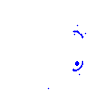
Particle: kaon